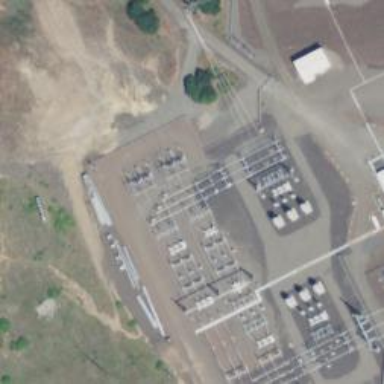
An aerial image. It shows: Switch used for power control.